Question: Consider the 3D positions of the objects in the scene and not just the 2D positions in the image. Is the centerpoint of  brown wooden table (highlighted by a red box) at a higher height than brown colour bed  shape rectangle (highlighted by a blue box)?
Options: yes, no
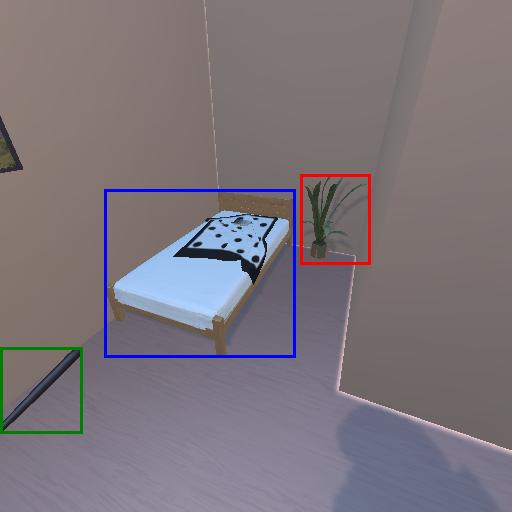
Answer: yes